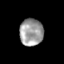
Tissue: skin
Cell type: Epithelial cells
Senescence score: 0.911
Nuclear area (px): 628
Mean DAPI intensity: 156.124